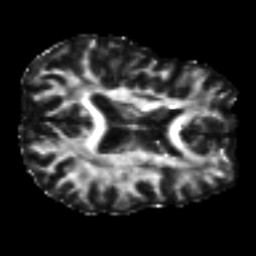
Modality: FA
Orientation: axial
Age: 50
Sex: female
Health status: ill
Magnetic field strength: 3 T
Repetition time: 8.4 s
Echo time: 0.0926 s